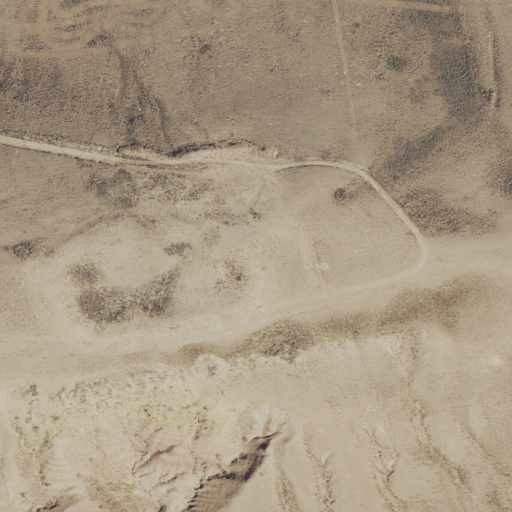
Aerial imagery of mountain in Wyoming named Webster Hill containing only shrub